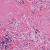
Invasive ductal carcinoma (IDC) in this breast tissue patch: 1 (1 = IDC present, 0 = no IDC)